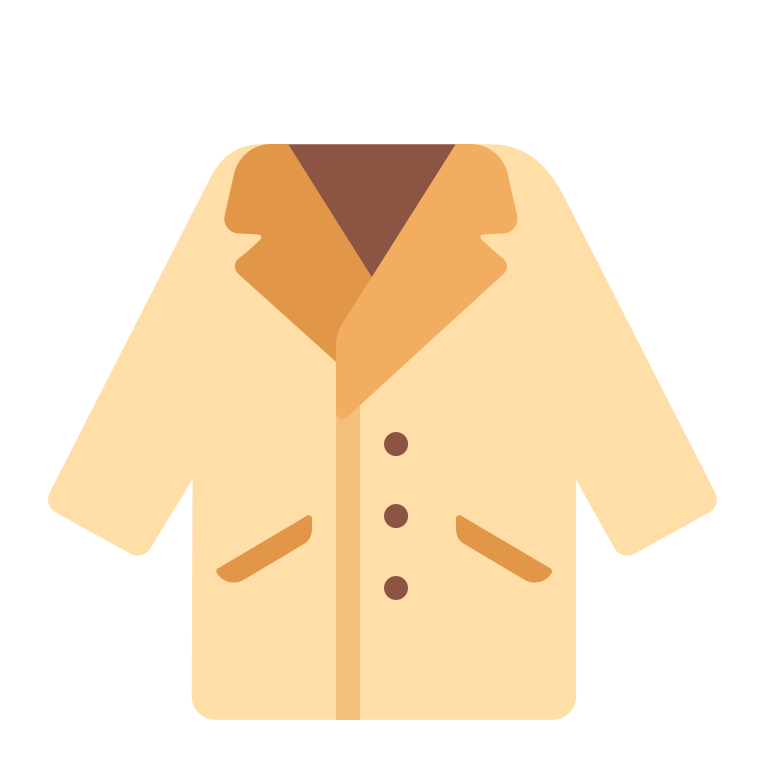
coat flat